七年级 · 解析几何
(3 分) 如图, 已知 $\mathrm{AD}$ 是等腰 $\triangle \mathrm{ABC}$ 底边上的高, 且 $\tan \mathrm{B}=\frac{3}{4}$. $\mathrm{AC}$ 上有一点 $\mathrm{E}$, 满足 AE: $\mathrm{CE}=2: 3$. 那么 $\tan \angle \mathrm{ADE}$ 的值是 $-\frac{8}{9}$ —.

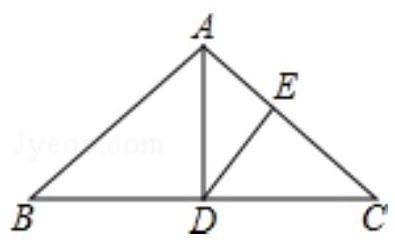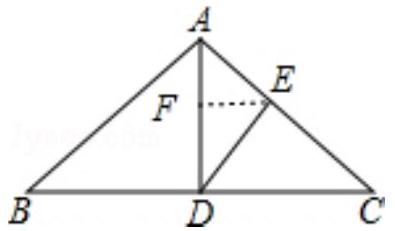
答案: $\frac{8}{9}$.

解析: 作 $\mathrm{EF} \perp \mathrm{AD}$ 于 $\mathrm{F}$, 根据等腰三角形的性质得 $\angle \mathrm{B}=\angle \mathrm{C}$, 则 $\tan \mathrm{C}=\frac{3}{4}=\frac{\mathrm{AD}}{\mathrm{DC}}$, 设 $\mathrm{AD}=3 \mathrm{t}$, $\mathrm{DC}=4 \mathrm{t}$, 利用勾股定理计算出 $\mathrm{AC}=5 \mathrm{t}$, 由 $\mathrm{AE}: \mathrm{CE}=2: 3$ 得 $\mathrm{AE}=2 \mathrm{t}$, 然后利用 $\mathrm{EF} / / \mathrm{CD}$得到 $\triangle A E F \sim \triangle A C D$, 根据相似比可得到 $A F=\frac{6}{5} t, E F=\frac{8}{5} \mathrm{t}$, 则 $F D=A D-A F=\frac{9}{5} t$, 在 Rt $\triangle \mathrm{DEF}$ 中, 根据正切的定义得到 $\tan \angle \mathrm{FDE}=\frac{\mathrm{EF}}{\mathrm{FD}}=\frac{8}{9}$, 所以 $\tan \angle \mathrm{ADE}=\frac{8}{9}$.

解答: 解: 作 $\mathrm{EF} \perp \mathrm{AD}$ 于 $\mathrm{F}$, 如图,

$\because \triangle \mathrm{ABC}$ 为等腰三角形, $\mathrm{AD}$ 为高,

$\therefore \angle \mathrm{B}=\angle \mathrm{C}$

$\therefore \tan C=\frac{3}{4}=\frac{\mathrm{AD}}{\mathrm{DC}}$

设 $\mathrm{AD}=3 \mathrm{t}, \mathrm{DC}=4 \mathrm{t}$,

$\therefore \mathrm{AC}=\sqrt{\mathrm{AD}^{2}+C \mathrm{D}^{2}}=5 \mathrm{t}$,

而 $\mathrm{AE}: \mathrm{CE}=2: 3$,

$\therefore \mathrm{AE}=2 \mathrm{t}$,

$\because \mathrm{EF} / / \mathrm{CD}$

$\therefore \triangle \mathrm{AEF} \sim \triangle \mathrm{ACD}$,

$\therefore \frac{\mathrm{EF}}{\mathrm{CD}}=\frac{\mathrm{AF}}{\mathrm{AD}}=\frac{\mathrm{AE}}{\mathrm{AC}}, \quad$ 即 $\frac{\mathrm{EF}}{4 \mathrm{t}}=\frac{\mathrm{AF}}{3 \mathrm{t}}=\frac{2 \mathrm{t}}{5 \mathrm{t}}$,
$\therefore A F=\frac{6}{5} t, \quad E F=\frac{8}{5} t$,

$\therefore F D=A D-A F=\frac{9}{5} t$,

在 Rt $\triangle \mathrm{DEF}$ 中, $\tan \angle \mathrm{FDE}=\frac{\mathrm{EF}}{\mathrm{FD}}=\frac{\frac{8}{5} \mathrm{t}}{\frac{9}{5} \mathrm{t}}=\frac{8}{9}$

$\therefore \tan \angle \mathrm{ADE}=\frac{8}{9}$.